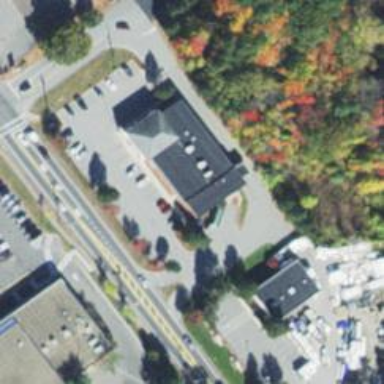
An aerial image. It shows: Retail building.